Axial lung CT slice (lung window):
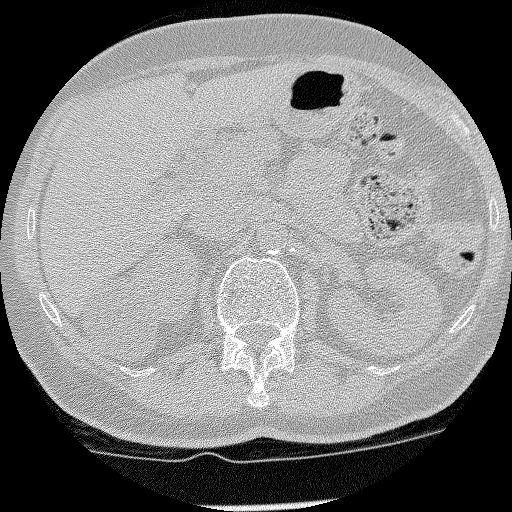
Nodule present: no